Field crop: maize
Growth stage: 1
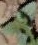
Species: datura